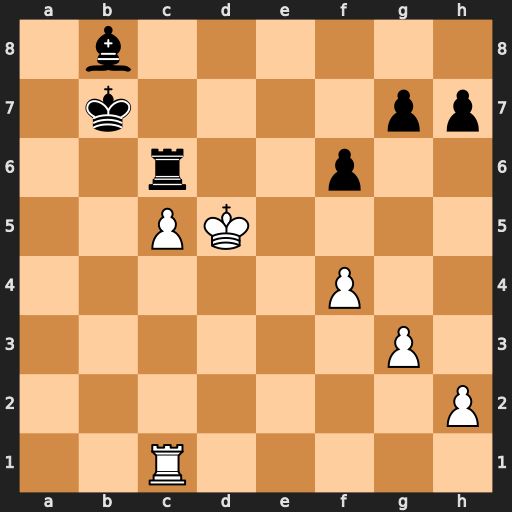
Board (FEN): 1b6/1k4pp/2r2p2/2PK4/5P2/6P1/7P/2R5
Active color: w
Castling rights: -
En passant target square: -
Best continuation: Rb1+ Kc7 Rxb8